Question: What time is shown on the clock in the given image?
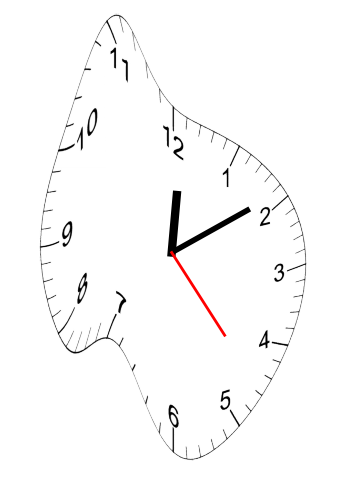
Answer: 12:09:23